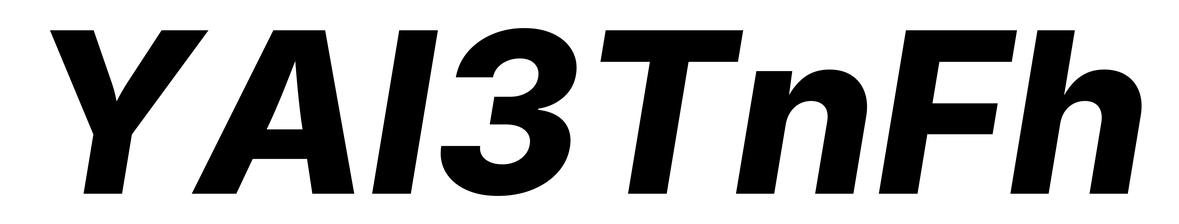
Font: Inter-Italic_ExtraBold_Italic